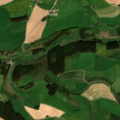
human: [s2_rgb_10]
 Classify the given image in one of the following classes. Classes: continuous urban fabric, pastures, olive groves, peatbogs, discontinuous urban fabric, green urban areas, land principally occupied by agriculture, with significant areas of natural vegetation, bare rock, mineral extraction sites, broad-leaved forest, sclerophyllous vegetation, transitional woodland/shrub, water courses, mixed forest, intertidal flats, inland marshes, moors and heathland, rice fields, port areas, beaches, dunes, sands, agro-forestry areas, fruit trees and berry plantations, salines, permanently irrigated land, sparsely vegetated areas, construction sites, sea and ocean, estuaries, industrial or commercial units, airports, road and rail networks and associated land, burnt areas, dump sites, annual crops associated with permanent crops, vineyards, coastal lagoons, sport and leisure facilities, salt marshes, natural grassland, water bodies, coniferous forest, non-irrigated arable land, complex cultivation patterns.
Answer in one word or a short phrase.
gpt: discontinuous urban fabric, non-irrigated arable land, pastures, complex cultivation patterns, land principally occupied by agriculture, with significant areas of natural vegetation, coniferous forest